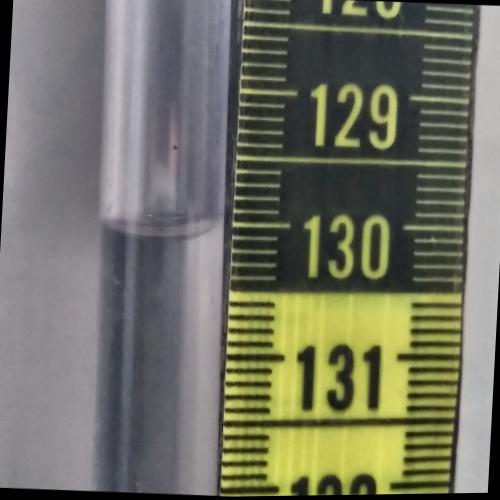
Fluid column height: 130.1 cm